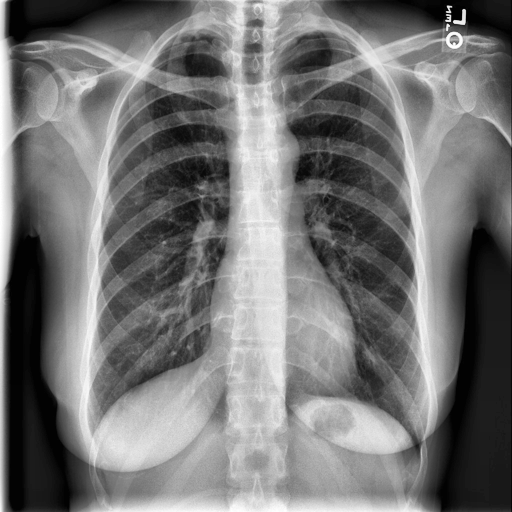
Finding: NORMAL